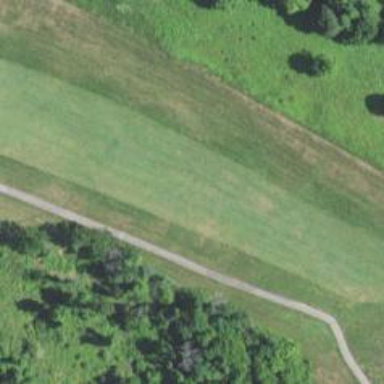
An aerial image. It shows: Golf hole.